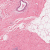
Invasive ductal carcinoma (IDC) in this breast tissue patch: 0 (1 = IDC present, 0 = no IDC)